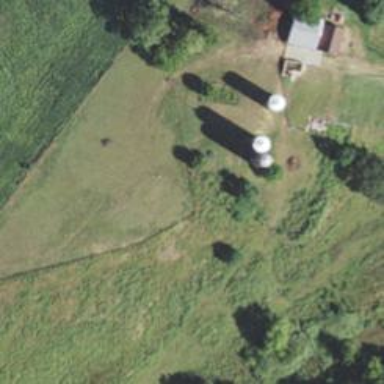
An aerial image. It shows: Silo.